Question: I have been messing for the past 2 hours to find how to change the color of the icons and their respective 'label'.
I want to set it to white,
I tried to find a SCSS variable, could not.
I tried to add a css class by various way, none worked.
Would someone have a working exemple ?

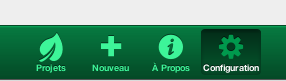
Answer: Following css will do the trick
'''
.x-tabbar-dark .x-tab {
color: #FFFFFF;
}
// Here change the style of active tab if you need to
.x-tabbar-dark.x-docked-bottom .x-tab-active .x-button-icon {
background-image: none;
background-color: #FFFFFF;
}
.x-tabbar-dark.x-docked-bottom .x-tab .x-button-icon {
background-image: none;
background-color: #FFFFFF;
}
'''
'''
// The following two lines import the default Sencha Touch theme. If you are building
// a new theme, remove them and the add your own CSS on top of the base CSS (which
// is already included in your app.json file).
@import 'sencha-touch/default';
@import 'sencha-touch/default/all';
// Custom code goes here..
// Examples of using the icon mixin:
// @include icon('user');
.x-tabbar-dark .x-tab {
color: #FFFFFF;
}
.x-tabbar-dark.x-docked-bottom .x-tab-active .x-button-icon {
background-image: none;
background-color: #FFFFFF;
}
.x-tabbar-dark.x-docked-bottom .x-tab .x-button-icon {
background-image: none;
background-color: #FFFFFF;
}
'''
'''
<!DOCTYPE HTML>
<html manifest="" lang="en-US">
<head>
<meta charset="UTF-8">
<title>moneyManager</title>
<style type="text/css">
/**
* Example of an initial loading indicator.
* It is recommended to keep this as minimal as possible to provide instant feedback
* while other resources are still being loaded for the first time
*/
html, body {
height: 100%;
background-color: #1985D0
}
#appLoadingIndicator {
position: absolute;
top: 50%;
margin-top: -15px;
text-align: center;
width: 100%;
height: 30px;
-webkit-animation-name: appLoadingIndicator;
-webkit-animation-duration: 0.5s;
-webkit-animation-iteration-count: infinite;
-webkit-animation-direction: linear;
}
#appLoadingIndicator > * {
background-color: #FFFFFF;
display: inline-block;
height: 30px;
-webkit-border-radius: 15px;
margin: 0 5px;
width: 30px;
opacity: 0.8;
}
@-webkit-keyframes appLoadingIndicator{
0% {
opacity: 0.8
}
50% {
opacity: 0
}
100% {
opacity: 0.8
}
}
</style>
<!-- The line below must be kept intact for Sencha Command to build your application -->
<script id="microloader" type="text/javascript" src="touch/microloader/development.js"></script>
</head>
<body>
<div id="appLoadingIndicator">
<div></div>
<div></div>
<div></div>
</div>
</body>
</html>
'''